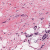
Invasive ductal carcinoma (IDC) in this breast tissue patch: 1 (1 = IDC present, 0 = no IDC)